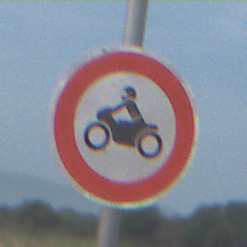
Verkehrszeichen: VerbotKraftraeder
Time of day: SunriseSunset
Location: Outdoor (Nature)
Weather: PartlyCloudy
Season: NotSpecified
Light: Natural